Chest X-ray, PA view. Patient: 12 years old, sex M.
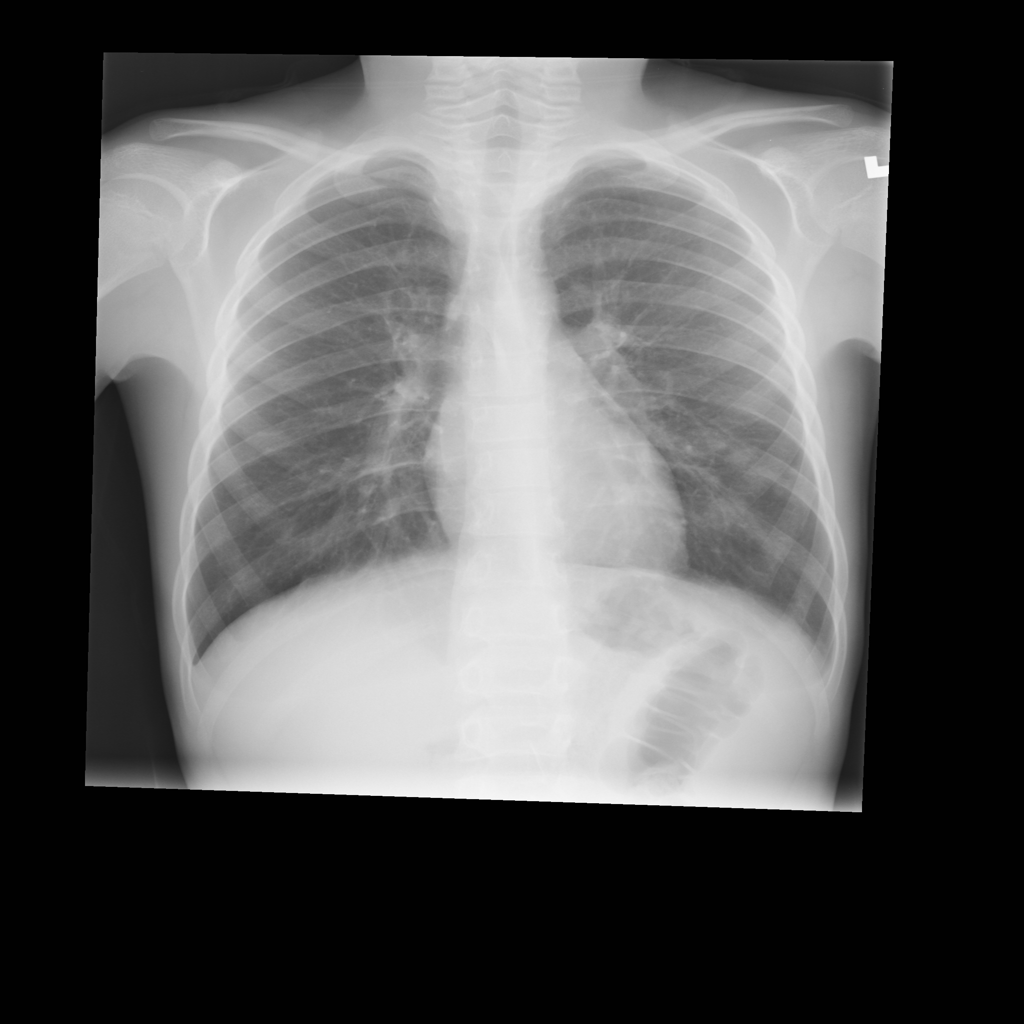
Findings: No Finding